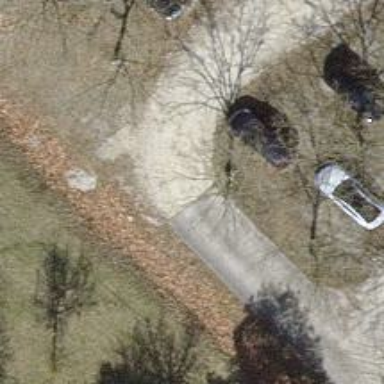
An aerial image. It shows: Unpaved service road designated as parking aisle.